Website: crate-barrel
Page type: review-order
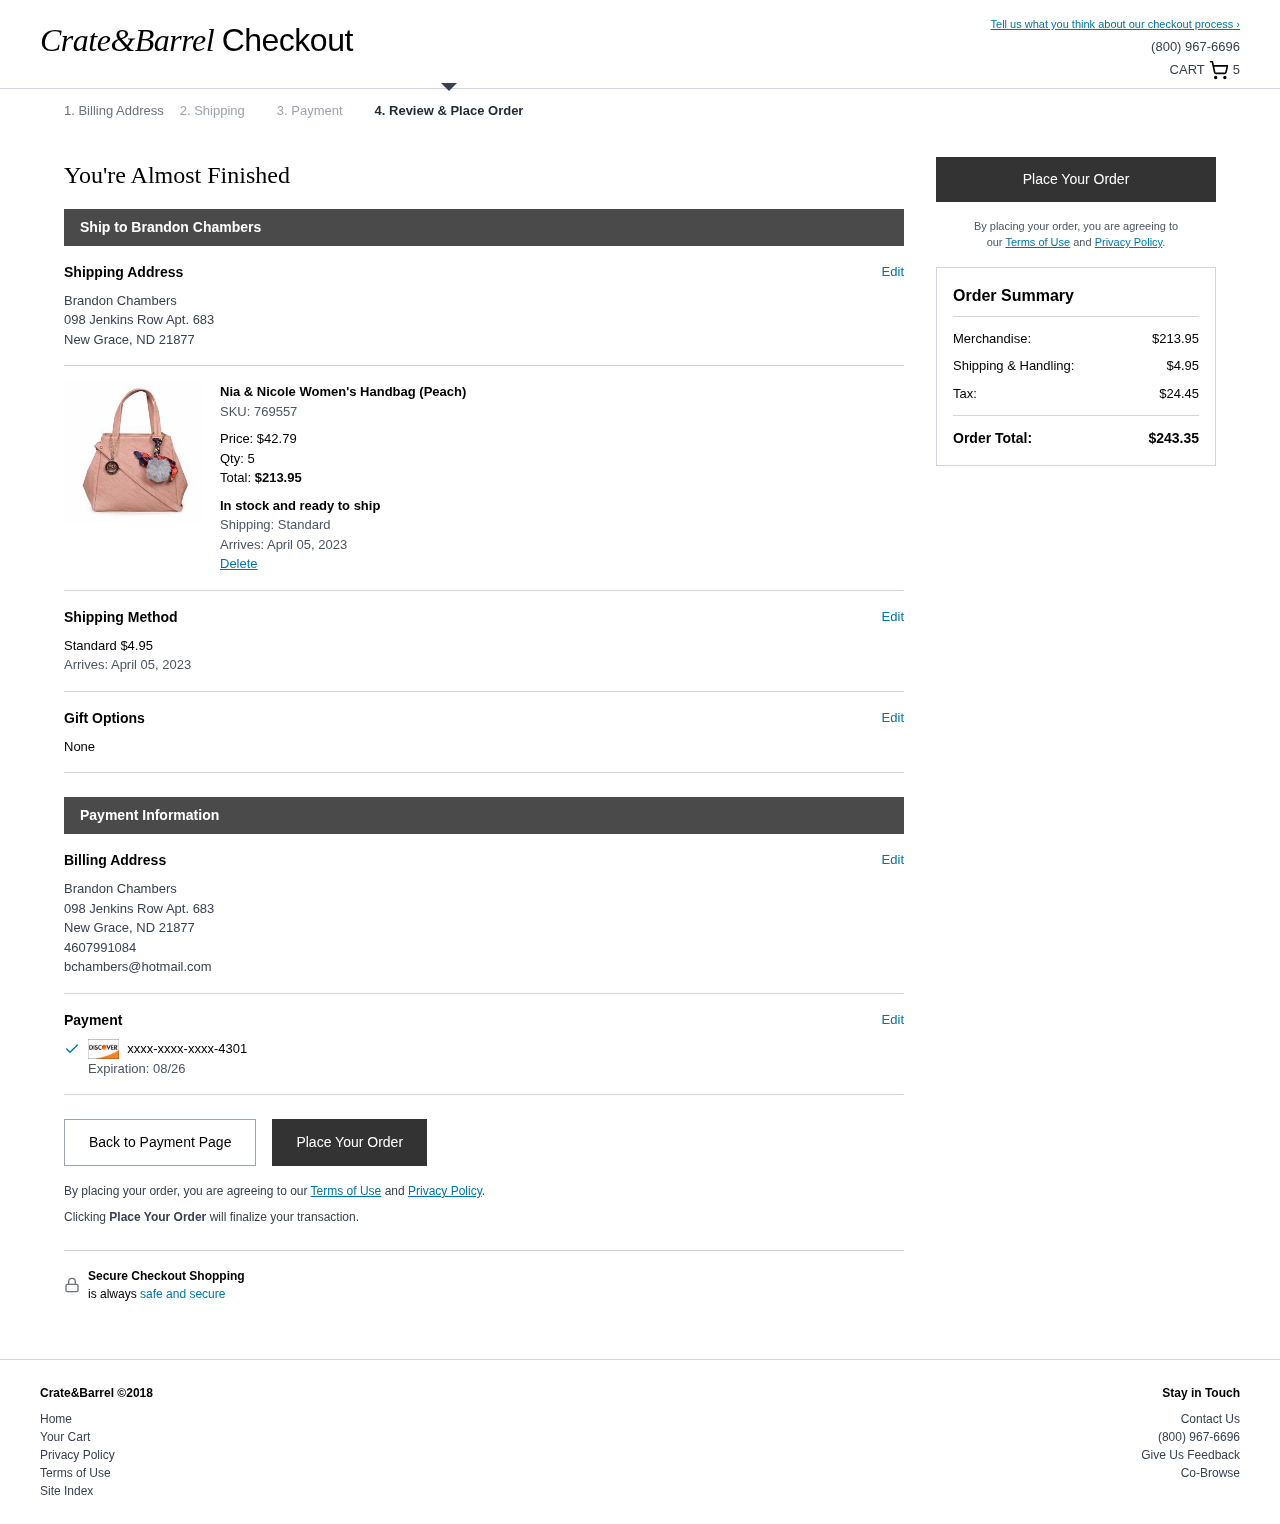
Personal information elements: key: PII_CARD_EXPIRY
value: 08/26
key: PII_CARD_LAST4
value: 4301
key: PII_EMAIL
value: bchambers@hotmail.com
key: PII_FULLNAME
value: Brandon Chambers
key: PII_PHONE
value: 4607991084
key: PII_STREET
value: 098 Jenkins Row Apt. 683
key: PII_FULLNAME2
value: Brandon Chambers
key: PII_CITY2
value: New Grace
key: PII_STATE_ABBR2
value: ND
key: PII_POSTCODE
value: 21877
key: PII_POSTCODE_FULL
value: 21877
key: PII_POSTCODE_NUMERIC
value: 21877
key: PII_FULLNAME3
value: Brandon Chambers
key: PII_CITY3
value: New Grace
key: PII_STATE_ABBR3
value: ND
Product elements: key: PRODUCT1_NAME
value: Nia & Nicole Women's Handbag (Peach)
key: PRODUCT1_PRICE
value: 42.79
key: PRODUCT1_QUANTITY
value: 5
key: PRODUCT1_SKU
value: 769557
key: PRODUCT1_TOTAL
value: $213.95
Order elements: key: ORDER_NUM_ITEMS
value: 5
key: ORDER_DELIVERY_DATE
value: April 05, 2023
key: ORDER_SHIPPING_COST
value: $4.95
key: ORDER_DELIVERY_DATE2
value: April 05, 2023
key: ORDER_SUBTOTAL
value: $213.95
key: ORDER_SHIPPING_COST2
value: $4.95
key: ORDER_TAX
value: $24.45
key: ORDER_TOTAL
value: $243.35